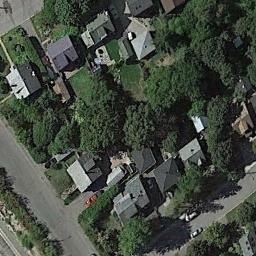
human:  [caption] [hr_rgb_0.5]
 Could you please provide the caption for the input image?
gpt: Many trees are in medium residential area .

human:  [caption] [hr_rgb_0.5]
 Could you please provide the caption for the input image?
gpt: The medium residential is next to the road and some trees .

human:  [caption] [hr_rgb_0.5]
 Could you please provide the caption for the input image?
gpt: The houses in the medium - sized residential area are arranged irregularly .

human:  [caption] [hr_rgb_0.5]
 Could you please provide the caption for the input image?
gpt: The medium residential area has some neatly arranged houses and some trees are among these houses .

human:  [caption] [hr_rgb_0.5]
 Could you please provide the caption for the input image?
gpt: There are many green trees and some buildings on the medium residential area .